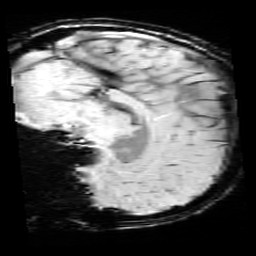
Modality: SWI
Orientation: sagittal
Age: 11
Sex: female
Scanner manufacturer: siemens
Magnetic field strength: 3 T
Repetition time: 0.027 s
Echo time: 0.02 s